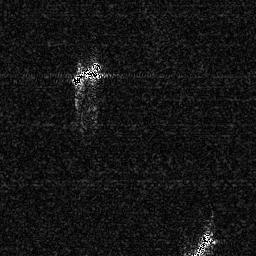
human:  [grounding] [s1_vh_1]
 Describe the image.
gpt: In the satellite image, there is  <ref>1 medium ship </ref> <box>[[26, 23, 40, 33, 0]]</box> located at top,  <ref>1 medium ship </ref> <box>[[74, 88, 83, 99, 0]]</box> located at bottom right.